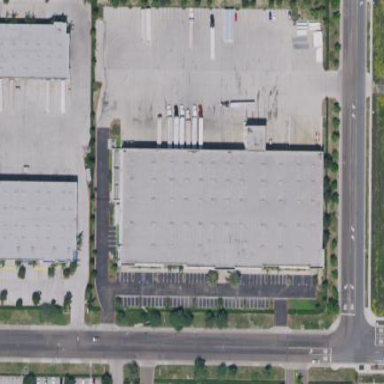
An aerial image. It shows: Warehouse building.